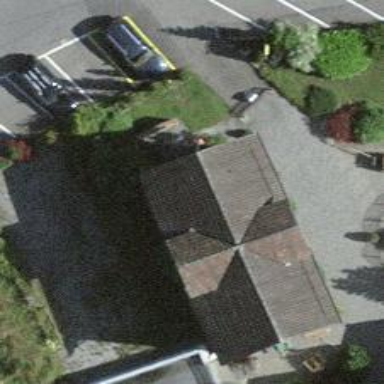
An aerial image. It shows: Restaurant.